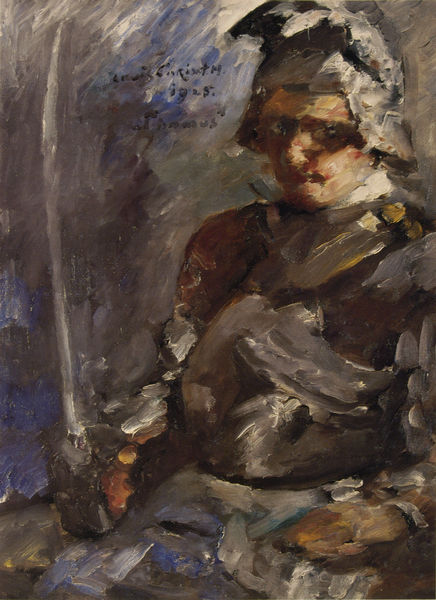
Titel: Thomas in Rüstung
Künstler: Lovis Corinth
Standort: Essen (Ruhr)
Institution: Museum Folkwang
Schlagwörter: blau, dunkel, gemälde, hand, kampf, kämpfer, mann, gelb, grob, impressionismus, sitzen, braun, grau, hell, licht, nase, orange, skizze, weiss, blick, rot, expressionismus, hemd, augen, gesicht, halten, silber, bildnis, hände, portrait, porträt, signatur, öl, pastos, halbfigur, sitzend, person, traurig, spanien, modern, angst, glanz, metall, junge, knöpfe, eisen, schild, panzer, corinth, lovis corinth, schwert, säbel, uniform, soldat, strich, beschriftung, selbstbildnis, degen, helm, ritter, rüstung, pinselstrich, gesciht, beckmann, harnisch, expressiv, historienmalerei, impresionismus, visier, stahl, dunken, expression, abwehr, schirft, haptik, graz, samurai, haudegen, expressionismuns, 19, s0panien, 1925